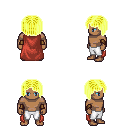
a pixel art fantasy rpg character, male body template, human, dark skin, maroon cape, white pants, gold pageboy hairstyle, cloth bracers, four views (front, back, left, right), 2x2 character sprite sheet, small pixel art, hard edges, no anti-aliasing